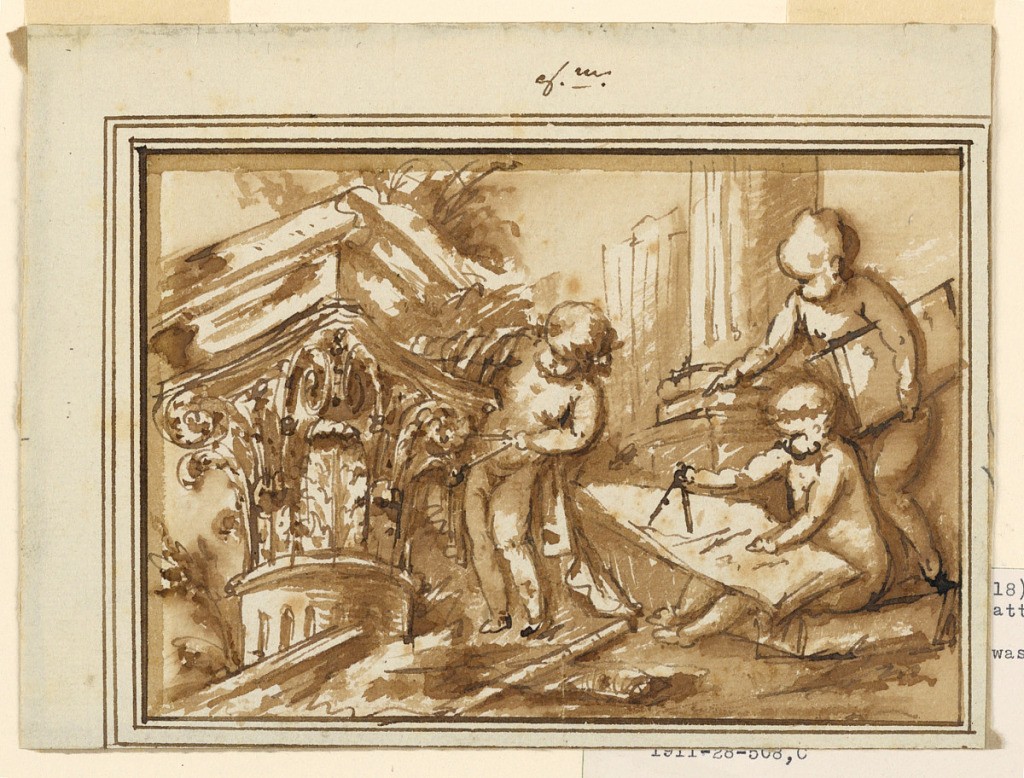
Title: Design for an Overdoor
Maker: Piat Joseph Sauvage, French, 1744 - 1818
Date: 1785-1790
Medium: Pen and ink, brush and bistre wash on paper
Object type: drawing
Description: Allegory of architecture includes three putti measuring and rendering a capital of a ruined temple.